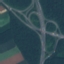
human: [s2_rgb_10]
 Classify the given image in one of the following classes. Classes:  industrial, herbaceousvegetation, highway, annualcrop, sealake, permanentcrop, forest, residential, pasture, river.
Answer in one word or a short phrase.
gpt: Highway